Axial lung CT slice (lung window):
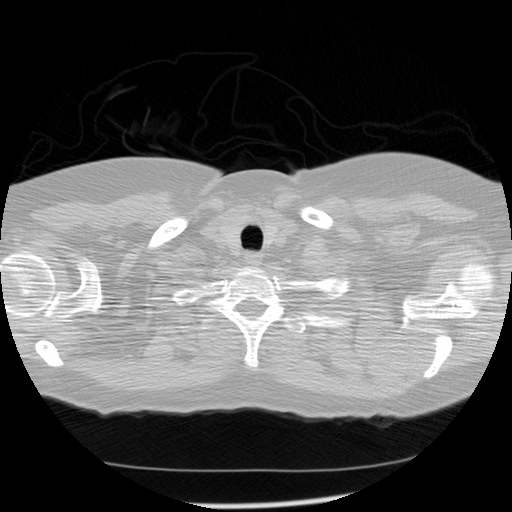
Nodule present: no